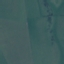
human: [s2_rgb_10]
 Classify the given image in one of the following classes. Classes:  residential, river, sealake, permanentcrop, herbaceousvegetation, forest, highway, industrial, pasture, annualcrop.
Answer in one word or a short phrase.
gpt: Pasture